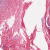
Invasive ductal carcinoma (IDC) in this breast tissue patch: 0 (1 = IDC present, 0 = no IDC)